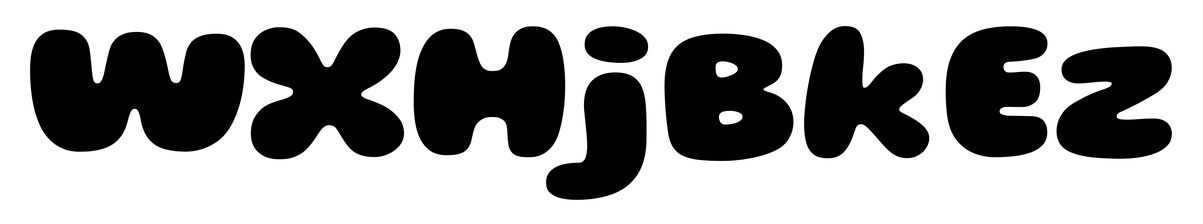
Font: Gluten_Black